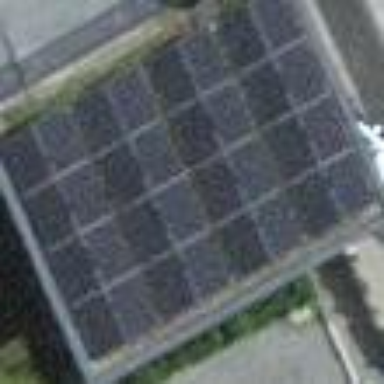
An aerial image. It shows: Solar power generator using photovoltaic panels.